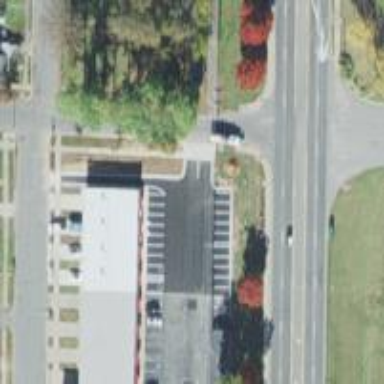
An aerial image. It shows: Unmarked road crossing.